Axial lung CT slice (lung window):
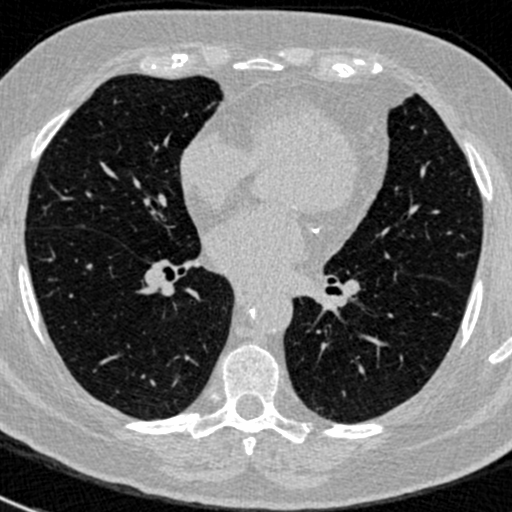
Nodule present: no